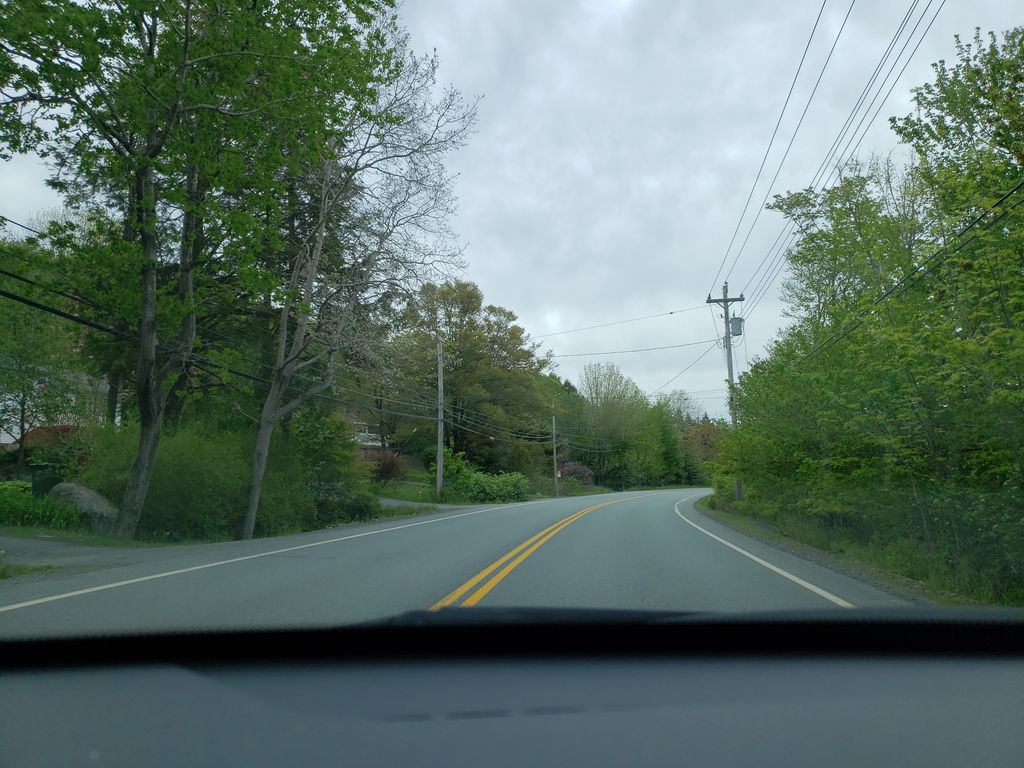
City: halifax